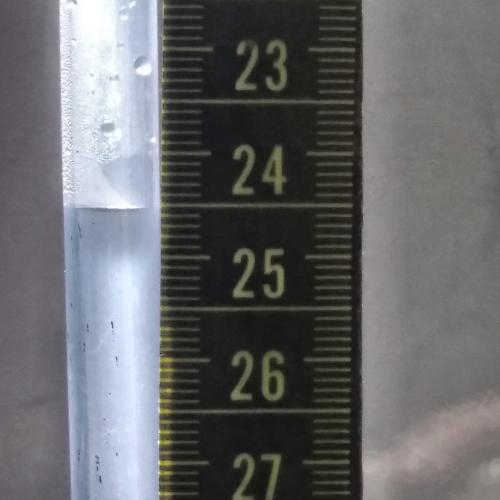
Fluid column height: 24.5 cm